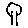
Label: tree